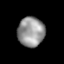
Tissue: lung
Cell type: Epithelial cells
Senescence score: 0.211
Nuclear area (px): 780
Mean DAPI intensity: 148.49